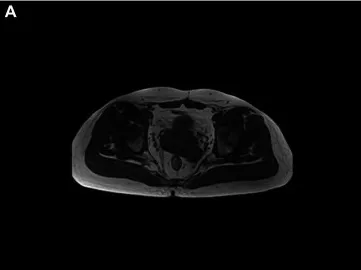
(A-D) Magnetic resonance imaging. The left posterior cervical tubercle is seen on a T1-weighted image (T1WI) with a slightly low signal, T2-weighted fat suppression (T2-FS) image with high and low mixed signals, and on diffusion-weighted imaging (DWI) with partially limited diffusion, showing enhancement after noticeable inhomogeneous enhancement, and visible snake vascular signs.
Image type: radiology (mri)